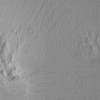
Label: not_dusty